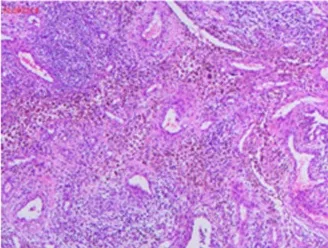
(C, D) Histology of the excised synovial tissue presenting characteristic PVNS features (immunocytochemistry CD68-positive).
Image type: pathology (h&e)